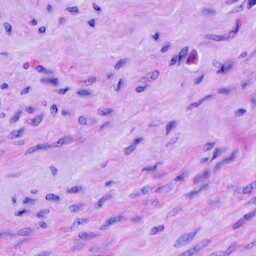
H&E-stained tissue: Cervix